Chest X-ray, AP view. Patient: 56 years old, sex F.
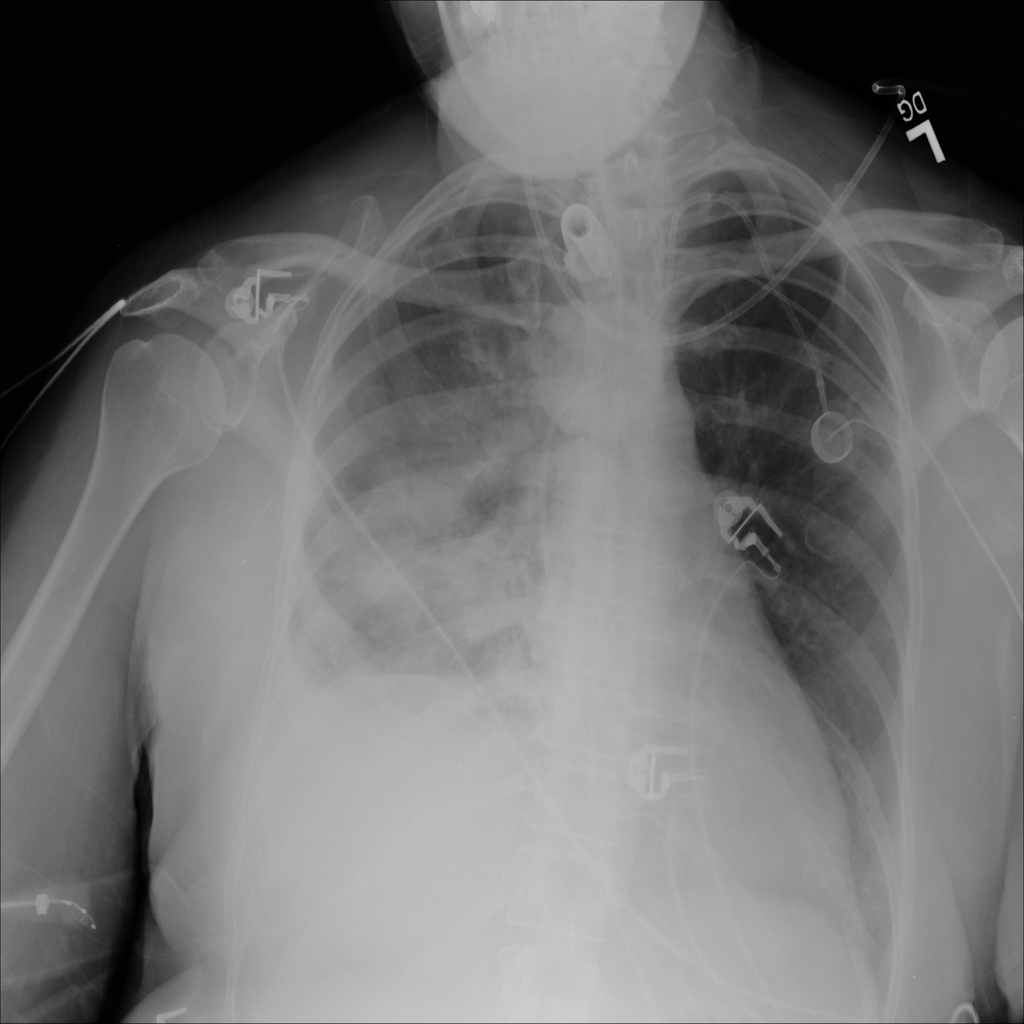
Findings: Infiltration